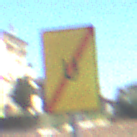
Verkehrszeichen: EndeUmleitung
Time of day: MorningAfternoon
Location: Outdoor (Suburban)
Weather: PartlyCloudy
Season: NotSpecified
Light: Natural